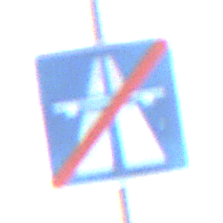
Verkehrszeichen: EndeAutbahn
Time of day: SunriseSunset
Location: Outdoor (Nature)
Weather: PartlyCloudy
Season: NotSpecified
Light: Natural